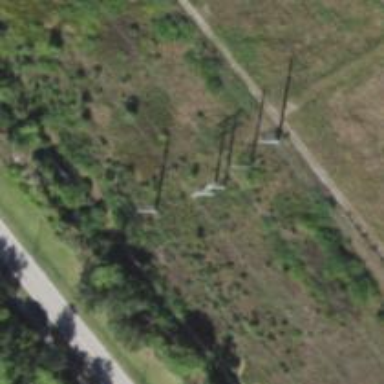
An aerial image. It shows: H-frame designed tower for power lines.